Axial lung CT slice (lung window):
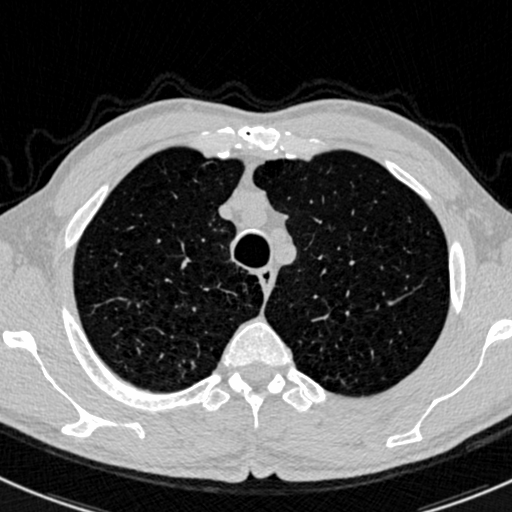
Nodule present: no